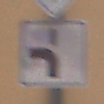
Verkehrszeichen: VerlaufVorfahrtsstrasse5
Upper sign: Vorfahrtsstrasse
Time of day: Midday
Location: Outdoor (Urban)
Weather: Overcast
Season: NotSpecified
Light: Natural